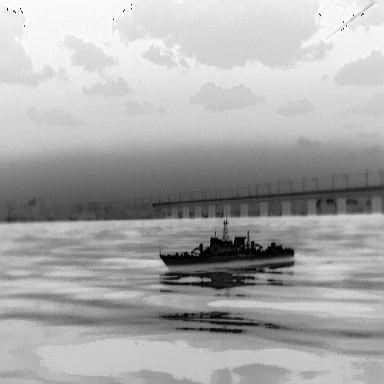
There is a warship in the infrared image.